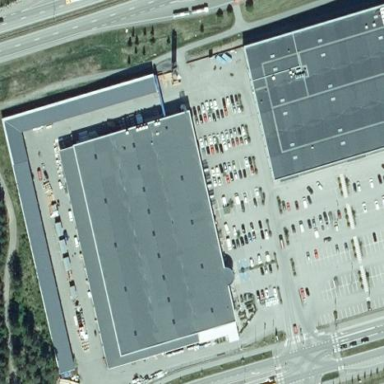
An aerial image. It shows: Retail area.